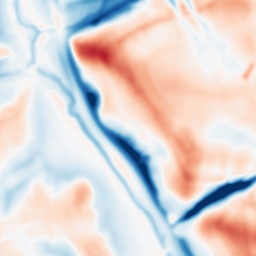
Category: multiscale
Decomposition family: dog_multiscale
Decomposition parameters: sigma_ratio: 1.4
n_scales: 6
base_sigma: 2
Upsampling method: fft_zeropad
Upsampling parameters: scale: 4
Upsampling scale: 4